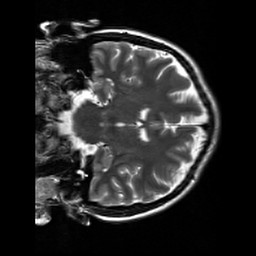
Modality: T2w
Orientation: coronal
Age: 29
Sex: female
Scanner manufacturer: siemens
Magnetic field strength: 3 T
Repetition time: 7 s
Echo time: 0.09 s